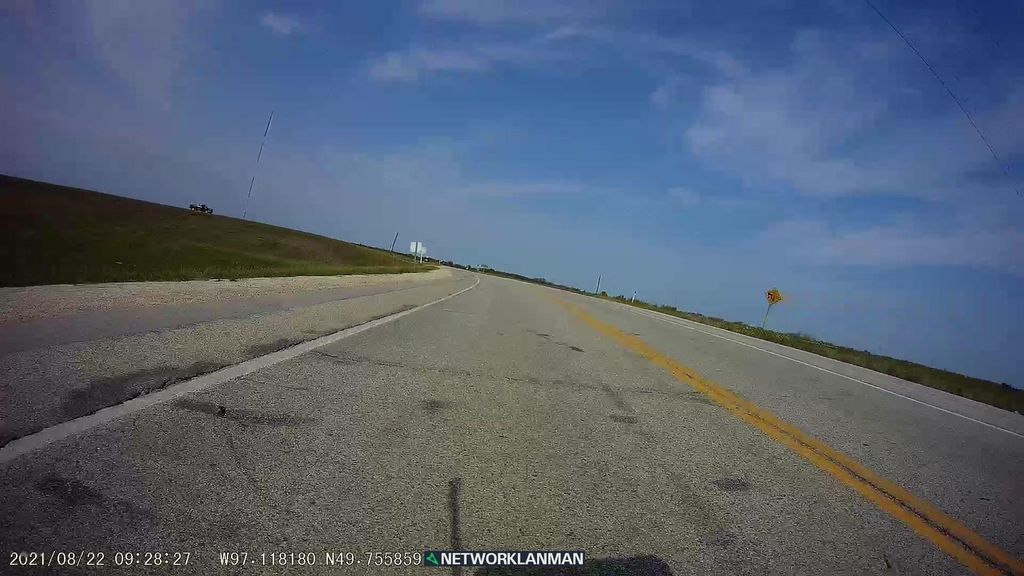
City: winnipeg